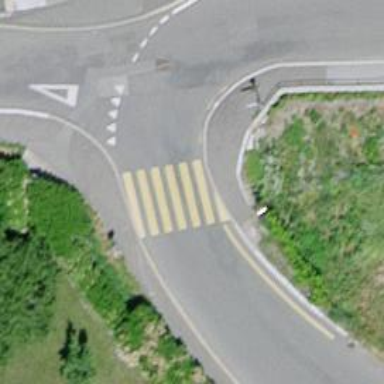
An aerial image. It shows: Marked crossing on the road.